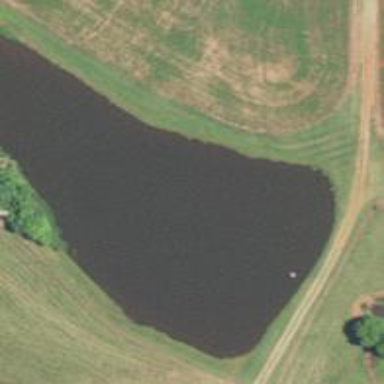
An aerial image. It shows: Pond with natural water.